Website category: auto
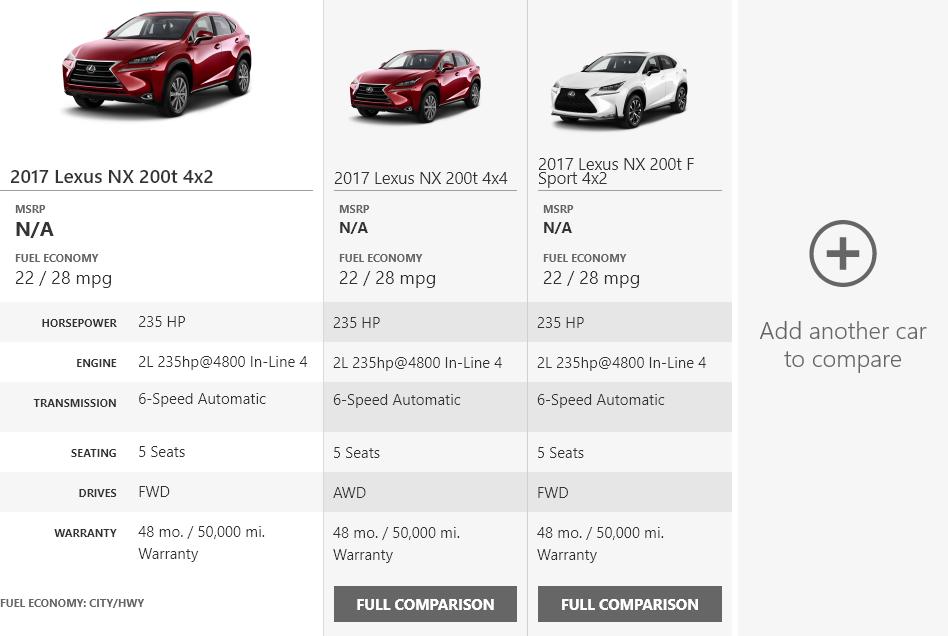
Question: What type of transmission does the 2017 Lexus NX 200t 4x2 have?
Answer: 6-Speed Automatic

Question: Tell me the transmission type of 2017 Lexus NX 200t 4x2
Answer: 6-Speed Automatic

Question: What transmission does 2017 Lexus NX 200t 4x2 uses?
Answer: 6-Speed Automatic

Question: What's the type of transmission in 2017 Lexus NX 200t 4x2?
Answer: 6-Speed Automatic

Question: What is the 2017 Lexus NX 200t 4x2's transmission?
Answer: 6-Speed Automatic

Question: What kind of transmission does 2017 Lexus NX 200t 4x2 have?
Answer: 6-Speed Automatic

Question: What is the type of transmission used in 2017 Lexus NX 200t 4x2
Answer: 6-Speed Automatic

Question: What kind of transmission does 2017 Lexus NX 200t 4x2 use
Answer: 6-Speed Automatic

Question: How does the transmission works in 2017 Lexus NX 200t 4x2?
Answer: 6-Speed Automatic

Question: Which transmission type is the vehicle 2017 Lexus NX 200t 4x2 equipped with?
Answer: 6-Speed Automatic

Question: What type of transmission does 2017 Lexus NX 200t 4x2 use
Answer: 6-Speed Automatic

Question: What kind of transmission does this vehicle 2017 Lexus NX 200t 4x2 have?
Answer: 6-Speed Automatic

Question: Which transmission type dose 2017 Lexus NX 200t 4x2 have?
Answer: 6-Speed Automatic

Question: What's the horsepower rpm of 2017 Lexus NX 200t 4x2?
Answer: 235 HP

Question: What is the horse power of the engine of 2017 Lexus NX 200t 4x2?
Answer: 235 HP

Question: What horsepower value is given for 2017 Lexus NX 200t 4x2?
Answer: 235 HP

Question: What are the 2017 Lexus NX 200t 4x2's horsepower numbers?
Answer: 235 HP

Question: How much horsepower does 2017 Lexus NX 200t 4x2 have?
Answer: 235 HP

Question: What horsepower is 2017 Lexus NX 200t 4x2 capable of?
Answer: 235 HP

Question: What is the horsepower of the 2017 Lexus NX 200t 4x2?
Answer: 235 HP

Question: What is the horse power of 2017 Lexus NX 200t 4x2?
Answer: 235 HP

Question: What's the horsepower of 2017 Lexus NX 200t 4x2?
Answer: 235 HP

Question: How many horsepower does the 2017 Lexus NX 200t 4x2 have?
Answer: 235 HP

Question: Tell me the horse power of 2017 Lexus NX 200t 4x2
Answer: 235 HP

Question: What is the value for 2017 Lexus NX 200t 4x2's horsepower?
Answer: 235 HP

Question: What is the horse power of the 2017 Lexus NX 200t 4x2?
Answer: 235 HP

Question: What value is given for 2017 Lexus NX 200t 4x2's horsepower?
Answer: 235 HP

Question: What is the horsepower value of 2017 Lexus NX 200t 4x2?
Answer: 235 HP

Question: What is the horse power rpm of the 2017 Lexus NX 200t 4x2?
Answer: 235 HP

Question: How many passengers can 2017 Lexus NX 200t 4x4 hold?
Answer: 5 Seats

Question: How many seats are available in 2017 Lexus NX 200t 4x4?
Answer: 5 Seats

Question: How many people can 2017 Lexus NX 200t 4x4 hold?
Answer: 5 Seats

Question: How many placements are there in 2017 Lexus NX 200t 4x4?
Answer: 5 Seats

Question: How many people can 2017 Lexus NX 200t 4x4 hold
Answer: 5 Seats

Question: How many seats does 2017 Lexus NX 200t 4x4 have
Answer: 5 Seats

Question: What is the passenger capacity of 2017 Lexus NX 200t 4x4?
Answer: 5 Seats

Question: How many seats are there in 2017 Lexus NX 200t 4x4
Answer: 5 Seats

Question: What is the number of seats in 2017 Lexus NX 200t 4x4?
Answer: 5 Seats

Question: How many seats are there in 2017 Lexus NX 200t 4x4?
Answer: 5 Seats

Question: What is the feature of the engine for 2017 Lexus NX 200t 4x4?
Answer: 2L 235hp@4800 In-Line 4

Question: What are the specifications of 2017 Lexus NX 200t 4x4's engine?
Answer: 2L 235hp@4800 In-Line 4

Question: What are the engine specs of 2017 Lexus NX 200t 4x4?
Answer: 2L 235hp@4800 In-Line 4

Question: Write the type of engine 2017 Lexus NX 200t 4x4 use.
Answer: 2L 235hp@4800 In-Line 4

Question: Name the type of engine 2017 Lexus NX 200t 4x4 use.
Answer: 2L 235hp@4800 In-Line 4

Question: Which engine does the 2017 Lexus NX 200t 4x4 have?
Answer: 2L 235hp@4800 In-Line 4

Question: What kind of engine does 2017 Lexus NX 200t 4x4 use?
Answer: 2L 235hp@4800 In-Line 4

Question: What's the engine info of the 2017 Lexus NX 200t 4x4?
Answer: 2L 235hp@4800 In-Line 4

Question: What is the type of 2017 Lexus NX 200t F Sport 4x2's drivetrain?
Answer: FWD

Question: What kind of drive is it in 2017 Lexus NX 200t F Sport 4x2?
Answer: FWD

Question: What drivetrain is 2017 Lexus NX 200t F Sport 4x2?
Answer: FWD

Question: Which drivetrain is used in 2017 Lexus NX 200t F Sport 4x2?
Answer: FWD

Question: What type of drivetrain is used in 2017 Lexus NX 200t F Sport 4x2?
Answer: FWD

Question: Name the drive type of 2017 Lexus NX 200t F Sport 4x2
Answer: FWD

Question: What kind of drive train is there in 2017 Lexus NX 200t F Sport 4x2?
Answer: FWD

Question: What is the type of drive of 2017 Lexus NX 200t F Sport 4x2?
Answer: FWD

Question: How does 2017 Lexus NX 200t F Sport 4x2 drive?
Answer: FWD

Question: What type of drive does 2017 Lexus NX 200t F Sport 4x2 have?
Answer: FWD

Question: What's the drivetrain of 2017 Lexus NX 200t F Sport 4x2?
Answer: FWD

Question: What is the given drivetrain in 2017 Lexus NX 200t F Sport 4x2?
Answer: FWD

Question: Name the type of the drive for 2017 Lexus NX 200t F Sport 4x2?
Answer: FWD

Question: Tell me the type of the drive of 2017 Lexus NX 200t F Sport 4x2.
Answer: FWD

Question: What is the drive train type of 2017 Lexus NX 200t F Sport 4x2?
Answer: FWD

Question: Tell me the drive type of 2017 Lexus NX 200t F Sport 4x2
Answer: FWD

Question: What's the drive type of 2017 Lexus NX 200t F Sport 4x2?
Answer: FWD